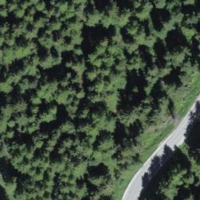
EUNIS habitat code: 43
Species observed at this site:
Periparus ater